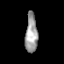
Tissue: prostate
Cell type: T cells
Senescence score: 0.7359
Nuclear area (px): 455
Mean DAPI intensity: 162.868